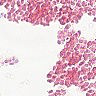
Metastatic tissue present: no